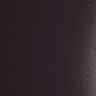
Metastatic tissue present: no